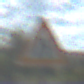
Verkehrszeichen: VerengteFahrbahn
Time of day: Midday
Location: Outdoor (Nature)
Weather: PartlyCloudy
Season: NotSpecified
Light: Natural